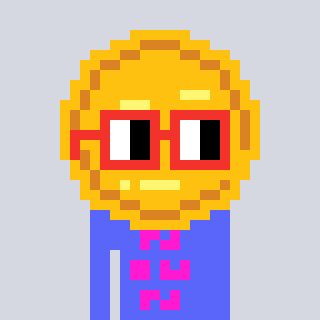
a pixel art character with square red glasses, a medal-shaped head and a purple-colored body on a cool background